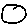
Label: circle